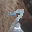
Label: 7